Question: I am developing an app for ipad in which i want to add functionality as below:-

When user'll tap on play button Text to speech will start to play that Text at that time, that word will be highlighted as they are being read.
I know about in built feature of iOS but i want to do it programatically.
I searched a lot and got as below:
<URL>
<URL>
<URL>
If anyone know any API or any inbuilt framework. Let me know.
Appreciate your time.
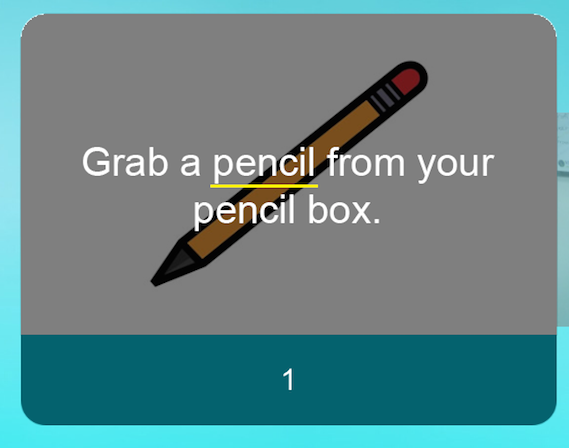
Answer: You can make use of the brilliant text-to-speech library inbuilt with iOS 7 onwards called AVSpeechSynthesizer.
You can control the speech as well as get notifications of it's progress using the AVSpeechSynthesizer delegate methods. The method that should help you achieve your desired functionality should be the <URL> method.
Have a look at the <URL> API reference.
This <URL> by Matt Thompson on NSHipster features the exact same functionality with an example.